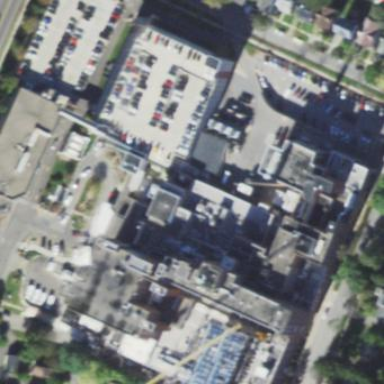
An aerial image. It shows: Hospital providing healthcare services.